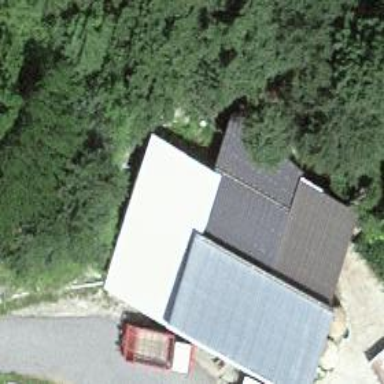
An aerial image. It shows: Stable building.